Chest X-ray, AP view. Patient: 39 years old, sex F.
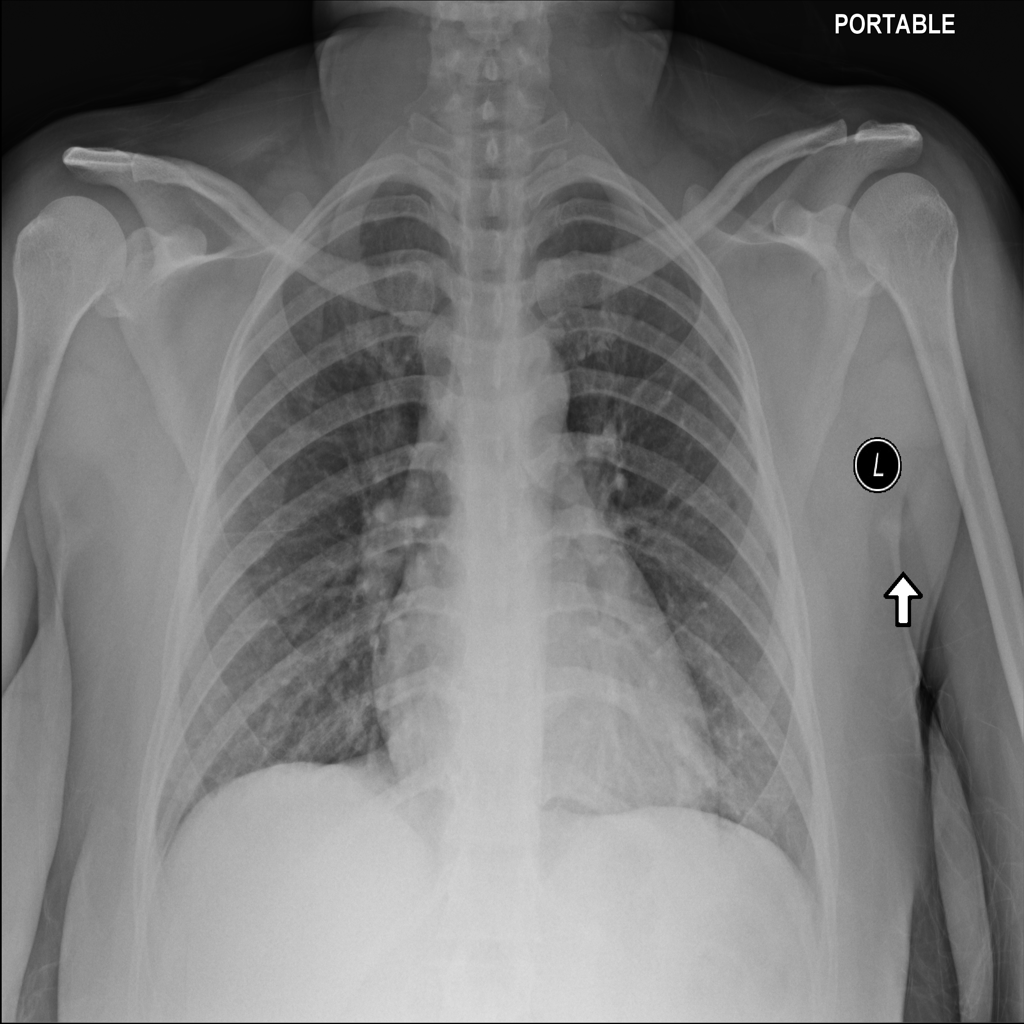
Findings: No Finding